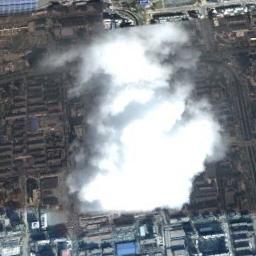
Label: cloud